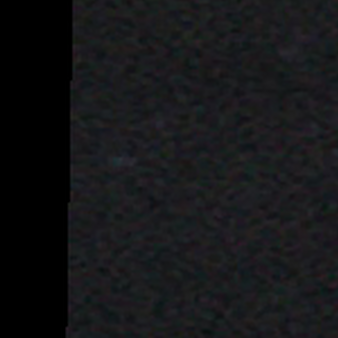
Label: other